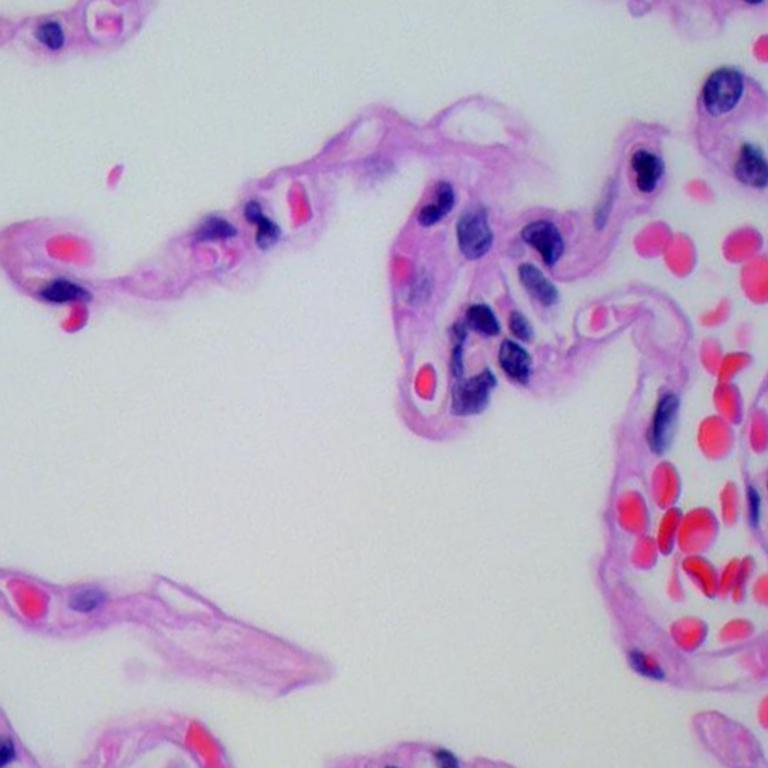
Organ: lung
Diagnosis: benign